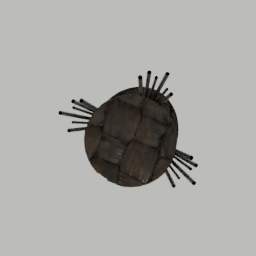
Label: people